Field crop: maize
Growth stage: 2
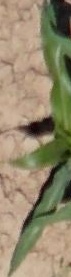
Species: maize